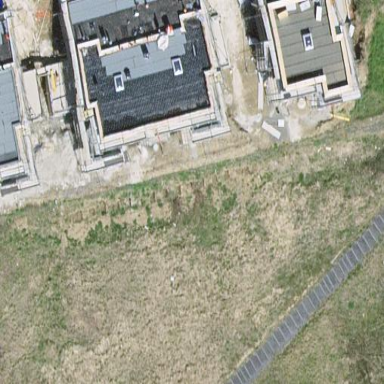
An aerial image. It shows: House with flat roof.